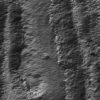
Label: not_dusty